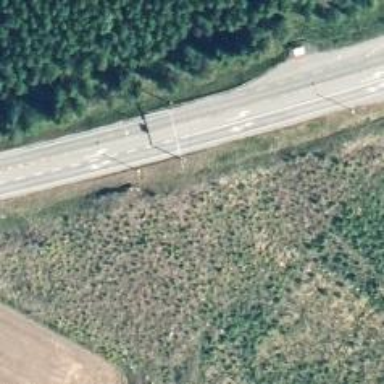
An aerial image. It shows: Asphalt trunk highway.